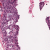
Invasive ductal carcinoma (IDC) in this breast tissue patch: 0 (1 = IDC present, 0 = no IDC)